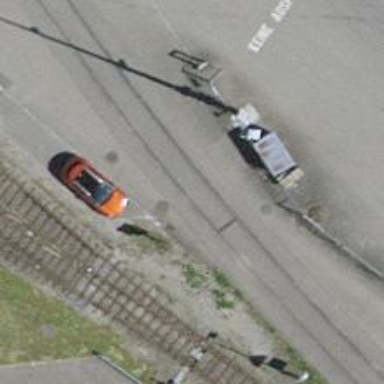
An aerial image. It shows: Level crossing along the railway.